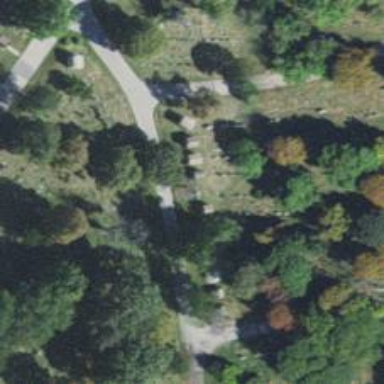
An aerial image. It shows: Memorial within cemetery filled with graves.